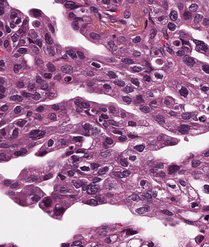
Tumor epithelial tissue: yes
Tumor-associated stroma tissue: no
Normal tissue: no